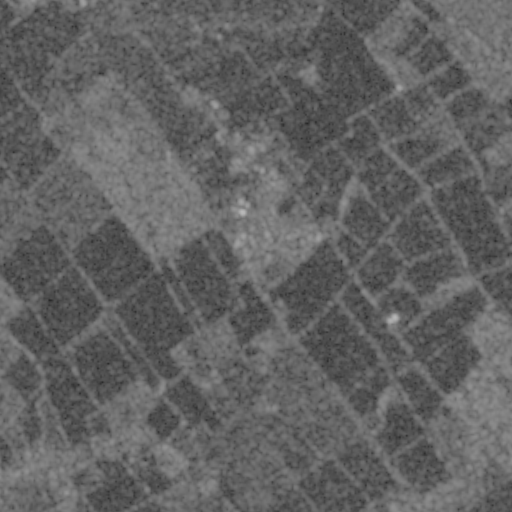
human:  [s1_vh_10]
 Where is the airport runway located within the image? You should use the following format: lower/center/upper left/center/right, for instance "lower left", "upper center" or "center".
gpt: The airport runway is located in the upper center of the image.
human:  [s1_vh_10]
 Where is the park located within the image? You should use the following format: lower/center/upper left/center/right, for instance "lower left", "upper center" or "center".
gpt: The park is located in the upper left of the image.
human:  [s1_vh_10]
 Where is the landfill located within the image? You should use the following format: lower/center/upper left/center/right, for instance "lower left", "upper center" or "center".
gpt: There is no landfill in the image.

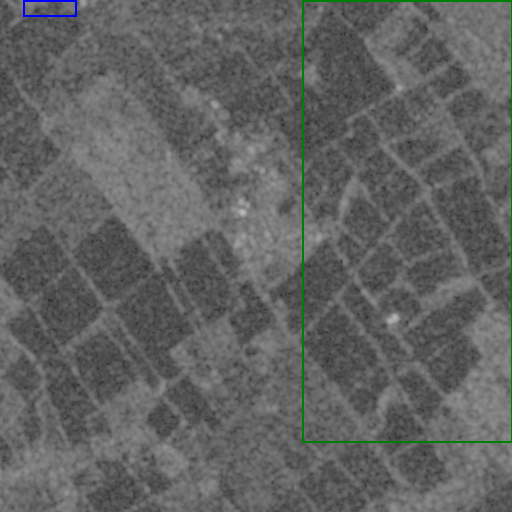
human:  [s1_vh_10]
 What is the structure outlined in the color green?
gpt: The structure outlined in green is a crop field.
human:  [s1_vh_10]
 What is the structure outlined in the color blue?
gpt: The structure outlined in blue is a park.
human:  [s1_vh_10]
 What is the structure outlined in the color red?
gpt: There is no red outline.